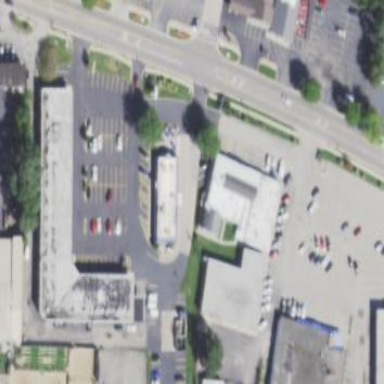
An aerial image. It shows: Retail area.